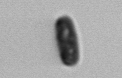
Label: Thalassiosira